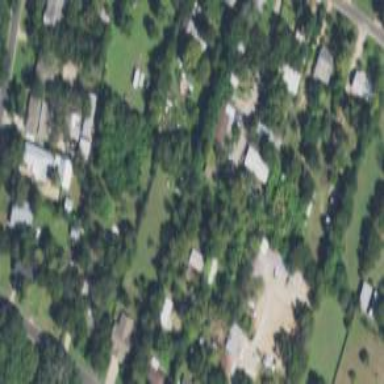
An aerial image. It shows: Residential area known as trailer park.